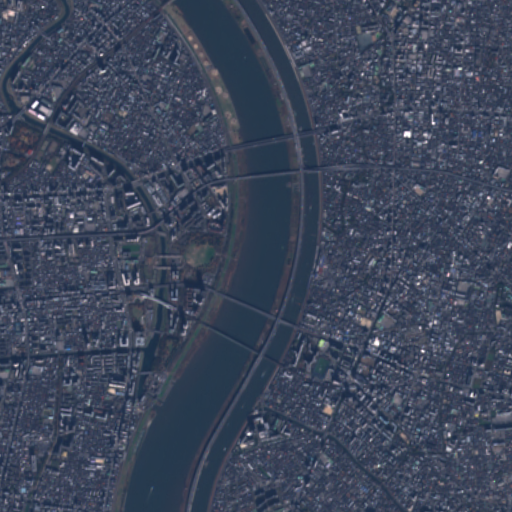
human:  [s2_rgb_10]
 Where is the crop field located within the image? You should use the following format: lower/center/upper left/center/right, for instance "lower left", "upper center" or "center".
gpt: The crop field is located in the lower right of the image.
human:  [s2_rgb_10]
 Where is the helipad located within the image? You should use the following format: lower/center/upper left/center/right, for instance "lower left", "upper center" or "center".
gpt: The helipad is located in the lower left of the image.
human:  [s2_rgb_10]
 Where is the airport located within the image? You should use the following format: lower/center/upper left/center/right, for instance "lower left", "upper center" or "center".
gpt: There is no airport in the image.